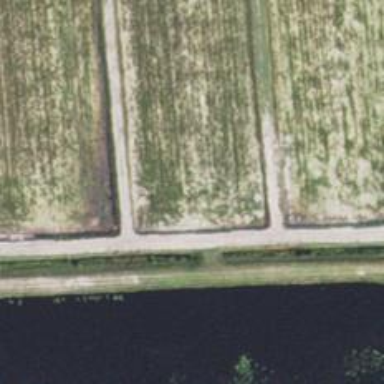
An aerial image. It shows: Canal.